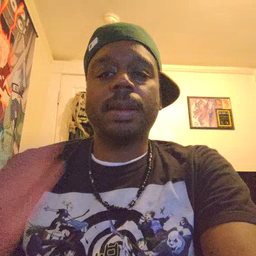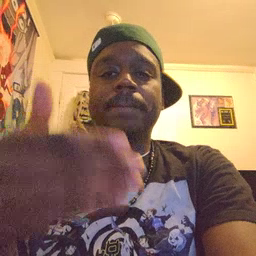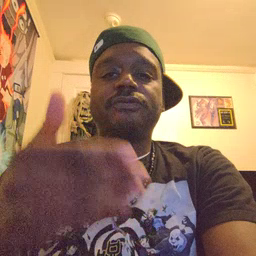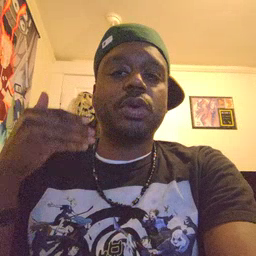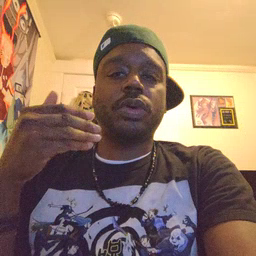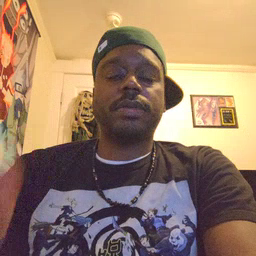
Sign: before